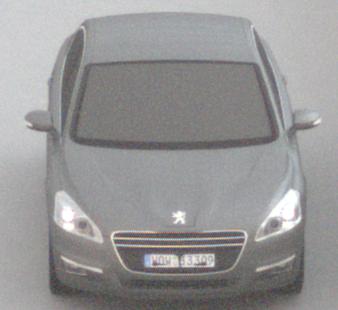
Make: Peugeot
Model: 508 120 VTi
Detailed model: 508 (I) Limousine
Model produced from: 2011/03
Model produced until: 2014/05
Doors: 4
Color: gray
Road condition: dry road
Daytime: night
Contrast: low contrast